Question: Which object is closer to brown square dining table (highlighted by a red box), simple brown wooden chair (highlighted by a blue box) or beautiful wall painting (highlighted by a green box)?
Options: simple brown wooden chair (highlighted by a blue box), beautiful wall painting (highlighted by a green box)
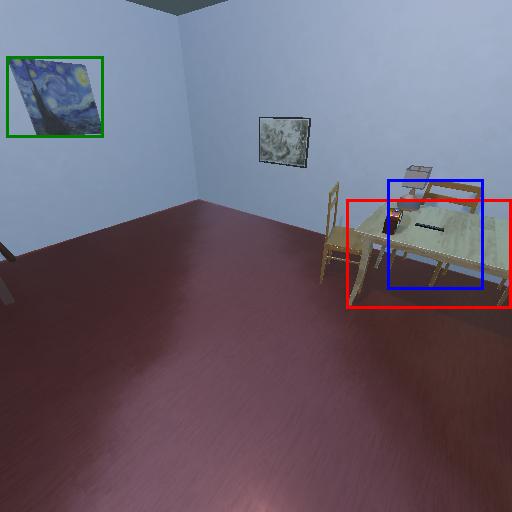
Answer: simple brown wooden chair (highlighted by a blue box)